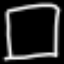
Label: square